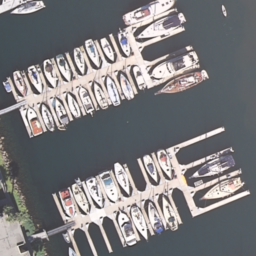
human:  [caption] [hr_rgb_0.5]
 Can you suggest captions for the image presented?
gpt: Many boats docked neatly at the harbor and some positions are free .

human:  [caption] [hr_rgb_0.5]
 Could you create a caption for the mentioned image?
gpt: Some boats docked neatly at the harbor .

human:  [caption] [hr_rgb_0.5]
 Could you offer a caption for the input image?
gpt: Some boats docked neatly at the harbor and the water is deep blue .

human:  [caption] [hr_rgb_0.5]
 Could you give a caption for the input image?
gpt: Many boats docked neatly at the harbor and the water is deep blue .

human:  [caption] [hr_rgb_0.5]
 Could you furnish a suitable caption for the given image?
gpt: Lots of boats docked neatly at the harbor and some positions are free .